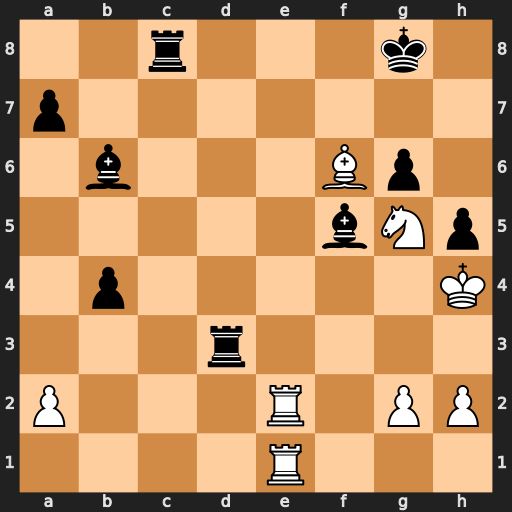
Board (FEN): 2r3k1/p7/1b3Bp1/5bNp/1p5K/3r4/P3R1PP/4R3
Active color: w
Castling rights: -
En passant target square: -
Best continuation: Re8+ Rxe8 Rxe8#